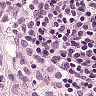
Metastatic tissue present: no